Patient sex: M
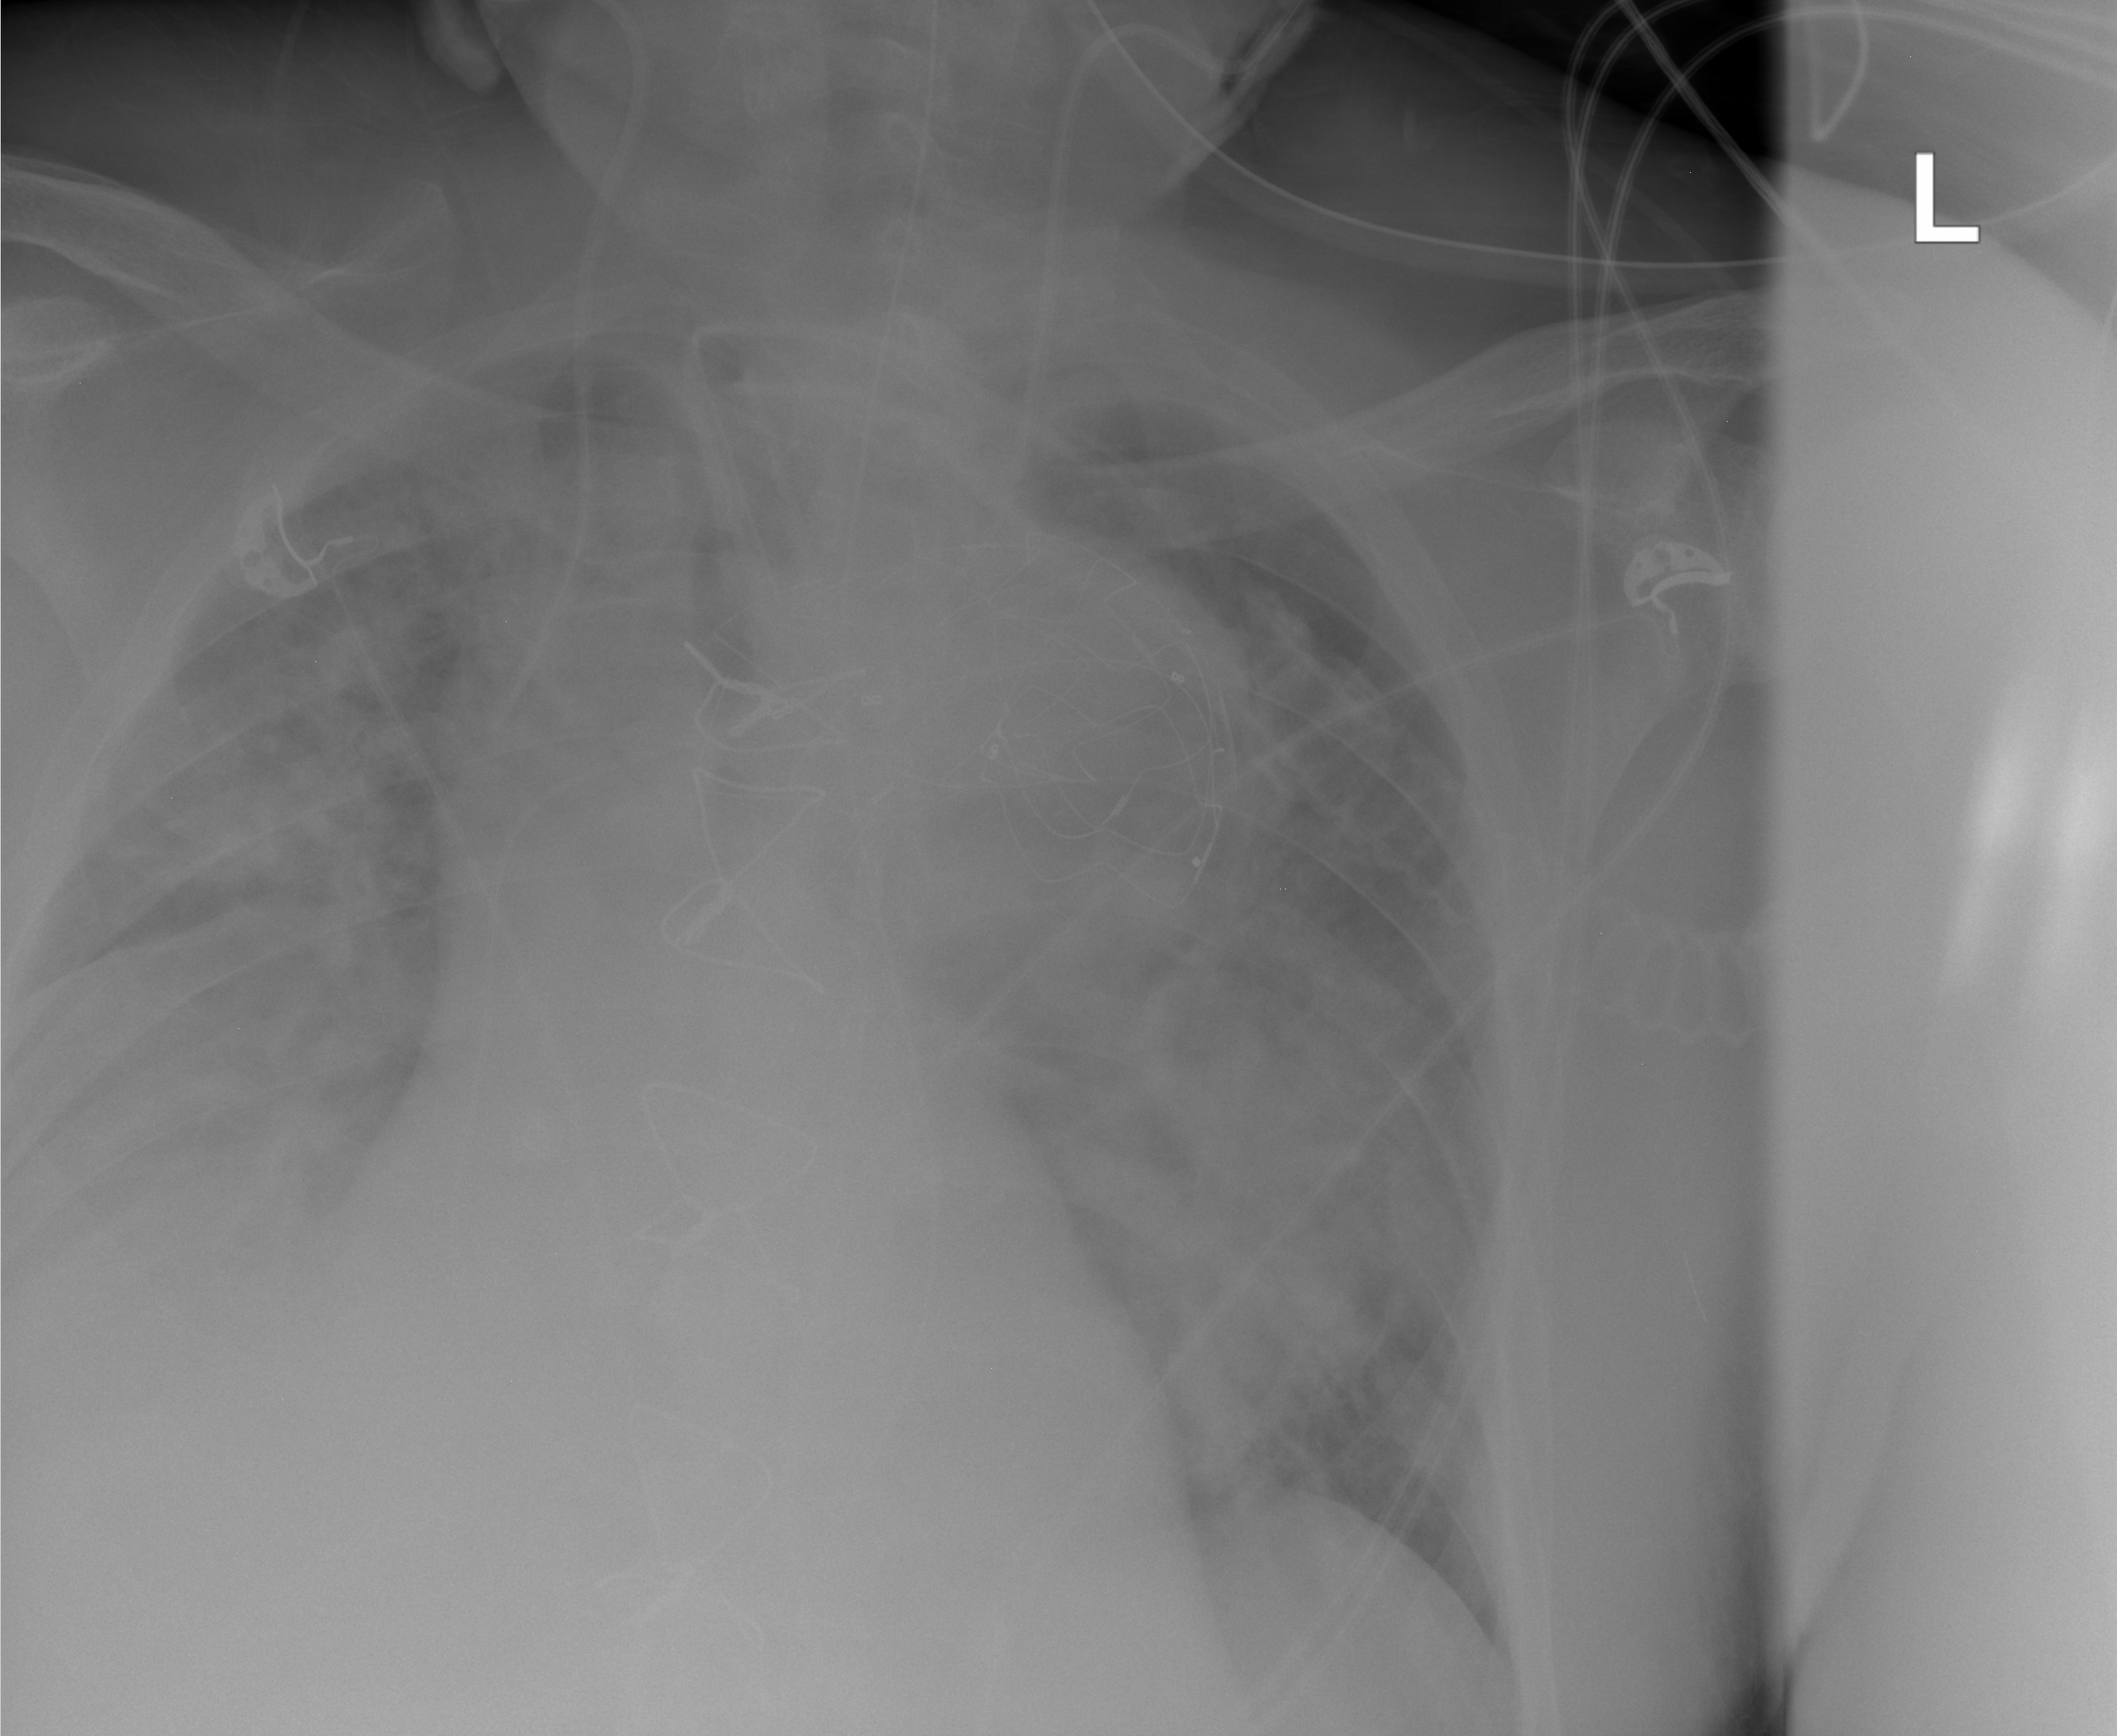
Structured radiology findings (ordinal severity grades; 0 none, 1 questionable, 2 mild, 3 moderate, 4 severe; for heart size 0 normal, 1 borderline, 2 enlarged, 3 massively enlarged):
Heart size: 1
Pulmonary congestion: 2
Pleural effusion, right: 2
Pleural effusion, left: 0
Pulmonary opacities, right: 4
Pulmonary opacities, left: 3
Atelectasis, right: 3
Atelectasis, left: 3